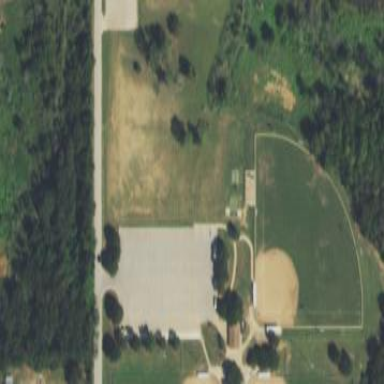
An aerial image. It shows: Softball pitch for leisure land activities.